Question: I have a 2-dimensional xarray dataset that I want to interpolate on the lon and lot coordinates such that I have a higher resolution, but the values correspond exactly with the original values at each coordinate.
I thought the excellent <URL> I see some discrepancy between the original and interpolated values. I am increasing the longitude and latitude resolution by 4, and thus would except all 'air' values that occur once in the original dataset, to occur 16 times in the interpolated dataset, but this is not the case.
Does anyone know what the cause is that the original and interpolated dataset do not align and how I could solve it?
'''
ds = xr.tutorial.open_dataset("air_temperature").isel(time=0)
fig, axes = plt.subplots(ncols=2, figsize=(10, 4))
ds_sel=ds.sel(lon=slice(250,260),lat=slice(40,30))
ds.air.plot(ax=axes[0],xlim=(250,260),ylim=(30,40))
axes[0].set_title("Raw data")
# Interpolated data
new_lon = np.linspace(ds.lon[0], ds.lon[-1], ds.dims["lon"] * 4)
new_lat = np.linspace(ds.lat[0], ds.lat[-1], ds.dims["lat"] * 4)
dsi = ds.interp(lat=new_lat, lon=new_lon,method="nearest")
dsi_sel=dsi.sel(lon=slice(250,260),lat=slice(40,30))
dsi.air.plot(ax=axes[1],xlim=(250,260),ylim=(30,40))
axes[1].set_title("Interpolated data")
'''

Showing the unique values with
'''
unique, counts = np.unique(ds_sel.air.values, return_counts=True)
print("original values",dict(zip(unique, counts)))
unique, counts = np.unique(dsi_sel.air.values, return_counts=True)
print("interpolated values",dict(zip(unique, counts)))
'''
I get
'''
original values {262.1: 1, 263.1: 1, 263.9: 1, 264.4: 1, 265.19998: 1, 266.6: 1, 266.79: 1, 266.9: 2, 268.29: 1, 269.79: 1, 270.4: 1, 273.0: 1, 273.6: 1, 275.19998: 1, 276.29: 1, 278.0: 1, 278.5: 1, 278.6: 1, 281.5: 1, 282.1: 1, 282.29: 1, 284.6: 1, 286.79: 1, 288.0: 1}
'''
'''
interpolated values {262.1: 4, 263.1: 8, 263.9: 8, 264.4: 8, 265.19998: 4, 266.6: 16, 266.79: 16, 266.9: 24, 268.29: 8, 269.79: 20, 270.4: 10, 273.0: 20, 273.6: 16, 275.19998: 8, 276.29: 20, 278.0: 16, 278.5: 10, 278.6: 8, 281.5: 4, 282.1: 16, 282.29: 8, 284.6: 8, 286.79: 8, 288.0: 4}
'''
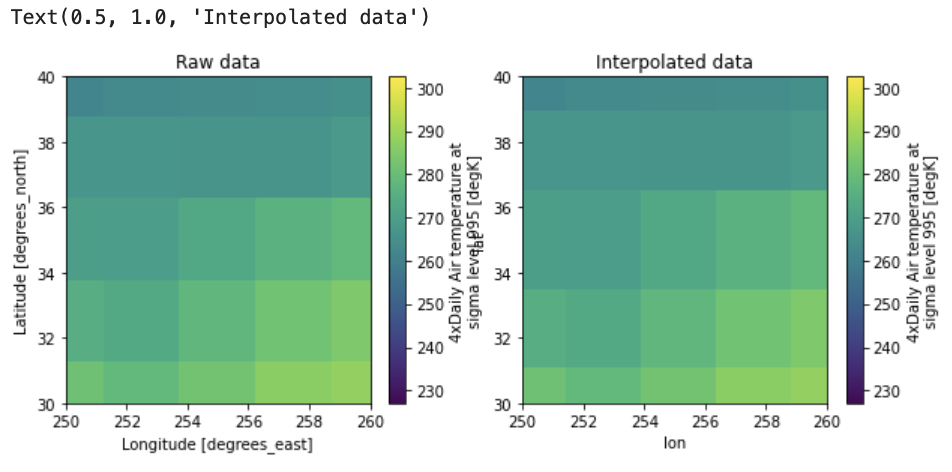
Answer: I think you're conceptually running up against a fencepost error (see the section on this page: <URL>
You should interpret the xarray coordinates as "midpoints", not as the cell boundaries.
Your 'new_lon' isn't nicely divided into 1/2, 1/4, 1/8, etc.:
'''
print(new_lon)
[200. 200.61611374 201.23222749 201.84834123 202.46445498
203.<PHONE> 203.69668246 204.31279621 204.92890995]
'''
And it doesn't include all the original coordinates.
Taking the "off-by-ones" into account:
'''
new_lon = np.linspace(ds.lon[0], ds.lon[-1], (ds.dims["lon"] - 1) * 4 + 1)
new_lat = np.linspace(ds.lat[0], ds.lat[-1], (ds.dims["lat"] - 1) * 4 + 1)
print(new_lon)
[200. 200.625 201.25 201.875 202.5 203.125 203.75 204.375 205. ]
'''
You can then e.g. inspect the part of the first row of the original and the interpolated one:
'''
selection = ds["air"][0, :3]
selection_i = dsi["air"][0, :9]
print(selection["lon"])
print(selection.values)
print(selection_i["lon"])
print(selection_i.values)
'''
This looks good to me:
'''
[200. 202.5 205. ]
[241.2 242.5 243.5]
[200. 200.625 201.25 201.875 202.5 203.125 203.75 204.375 205. ]
[241.2 241.2 241.2 242.5 242.5 242.5 242.5 243.5 243.5]
'''
Of course, when doing nearest interpolation, you might end up with ties:
0.5 is equally far removed from 0.0 as it is from 1.0 -- and so you inadverntely have to bias either "up" or "down" to get a single nearest value.
Also note that the '.plot()' command, which draws a Matplotlib QuadMesh has to infer boundaries from midpoints somehow. This can sometimes lead to boundaries being drawn slightly differently from what you might have in mind (especially if the coordinate is unevenly spaced).